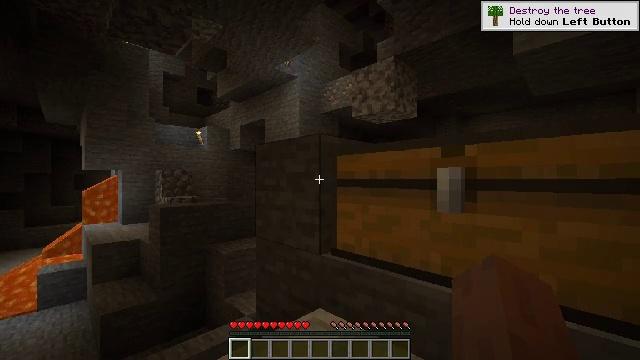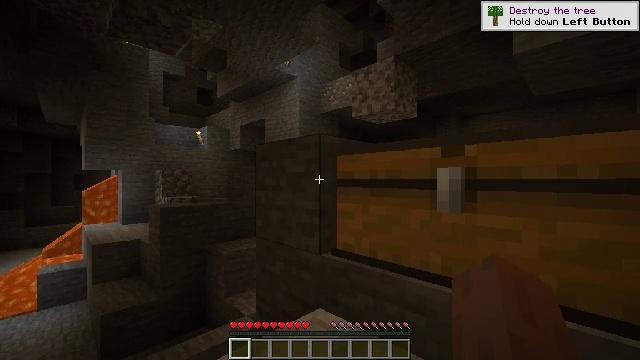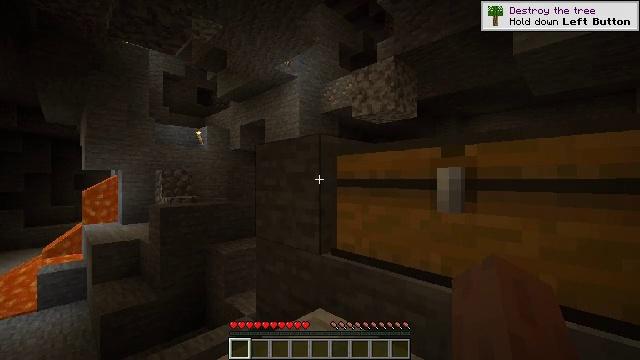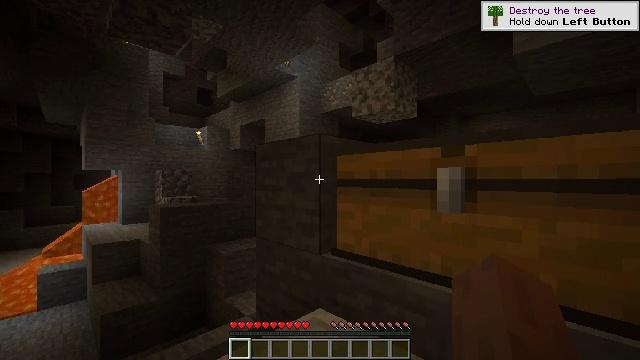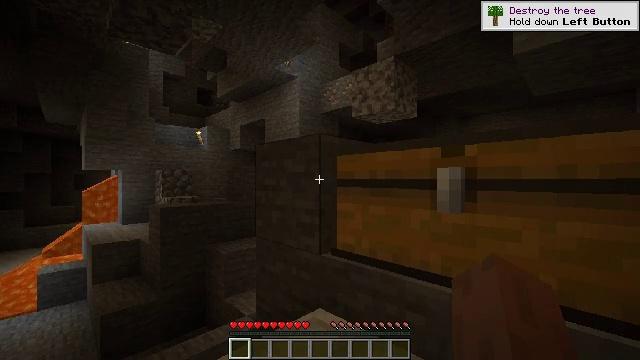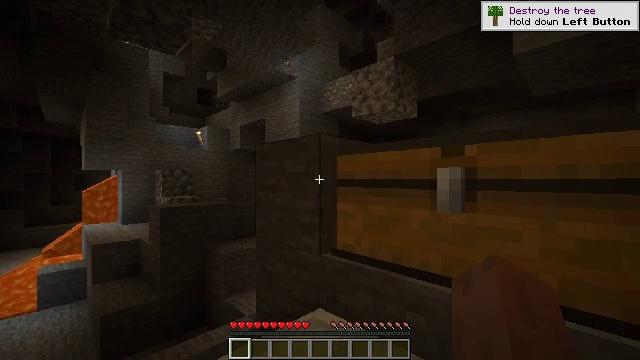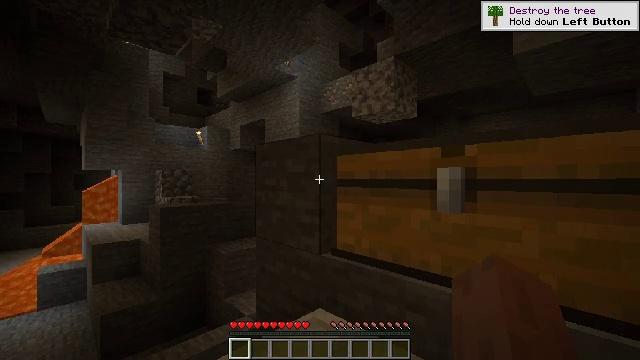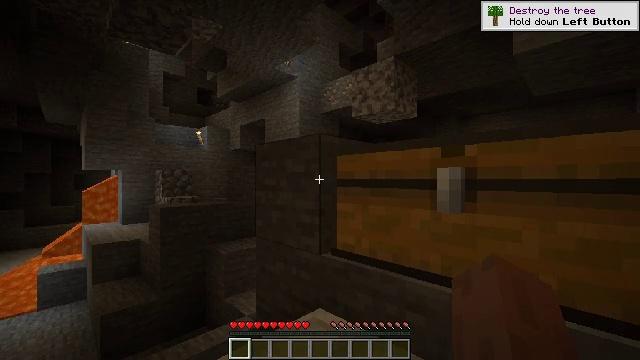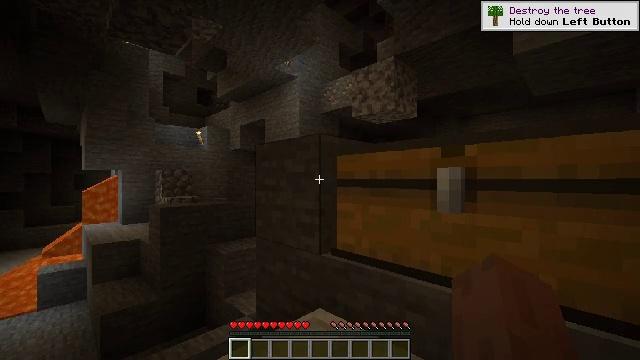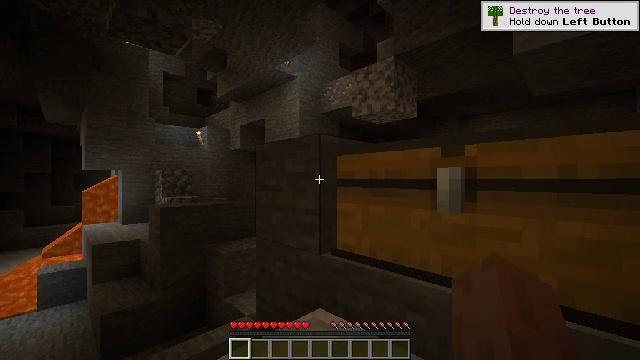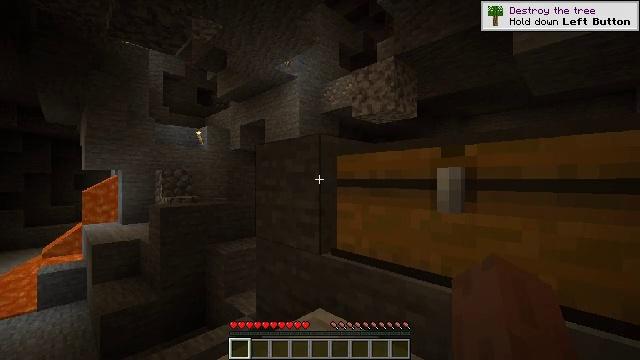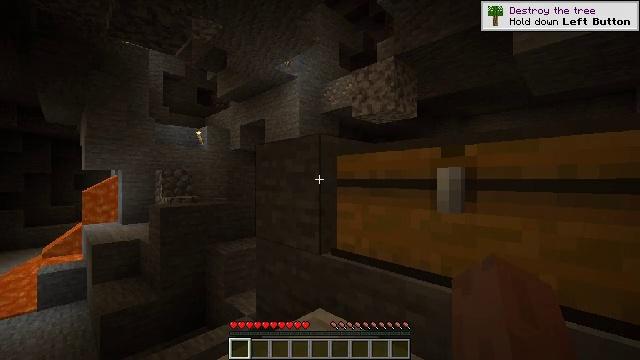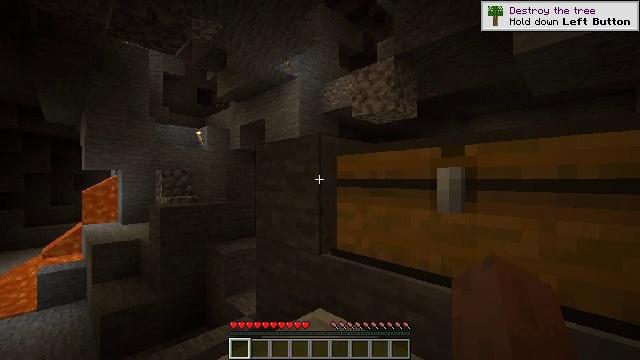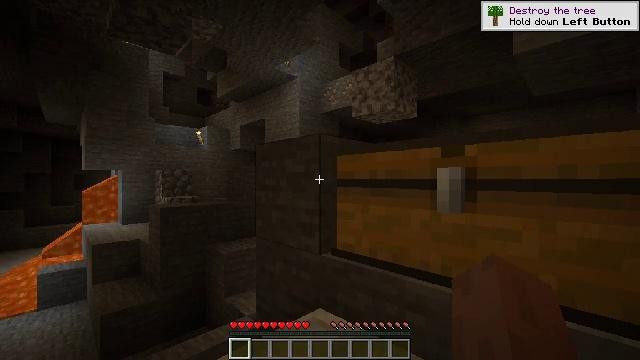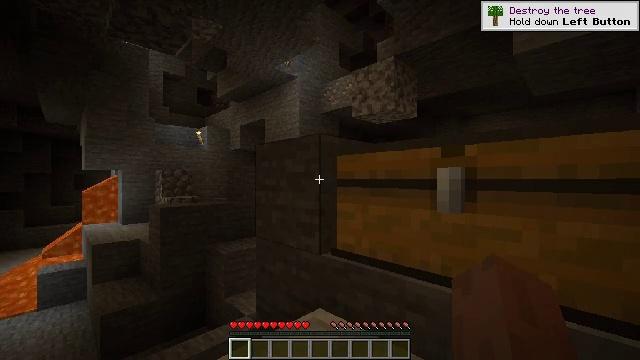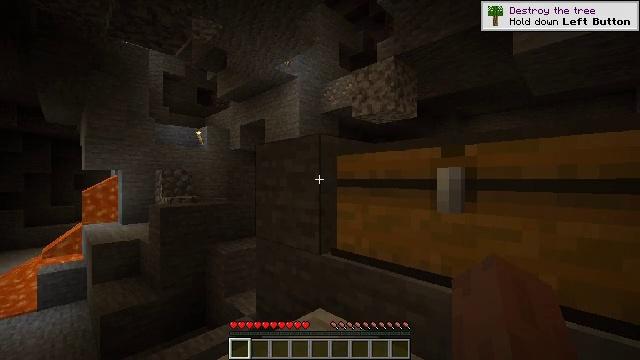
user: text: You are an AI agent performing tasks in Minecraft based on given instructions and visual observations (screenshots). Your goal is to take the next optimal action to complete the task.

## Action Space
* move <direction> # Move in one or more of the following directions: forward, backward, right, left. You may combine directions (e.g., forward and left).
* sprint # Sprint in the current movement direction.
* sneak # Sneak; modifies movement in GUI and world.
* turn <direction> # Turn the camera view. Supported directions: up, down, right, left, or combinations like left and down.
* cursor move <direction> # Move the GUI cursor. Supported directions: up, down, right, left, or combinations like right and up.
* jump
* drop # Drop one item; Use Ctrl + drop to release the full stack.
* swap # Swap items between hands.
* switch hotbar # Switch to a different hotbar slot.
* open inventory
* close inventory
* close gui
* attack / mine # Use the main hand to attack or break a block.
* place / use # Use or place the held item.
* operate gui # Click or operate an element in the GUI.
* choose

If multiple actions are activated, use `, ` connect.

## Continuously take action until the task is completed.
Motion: motion action
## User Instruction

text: Construct iron leggings using iron ingots.
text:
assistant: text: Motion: no_op
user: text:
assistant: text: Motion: no_op
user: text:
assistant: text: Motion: no_op
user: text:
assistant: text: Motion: no_op
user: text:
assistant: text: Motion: no_op
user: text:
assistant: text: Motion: no_op
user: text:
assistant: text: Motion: no_op
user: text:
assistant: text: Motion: no_op
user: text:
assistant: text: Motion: no_op
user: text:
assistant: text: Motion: no_op
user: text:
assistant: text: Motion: no_op
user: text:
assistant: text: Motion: no_op
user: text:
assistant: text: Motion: no_op
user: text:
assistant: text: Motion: no_op
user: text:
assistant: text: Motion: no_op
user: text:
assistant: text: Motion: no_op
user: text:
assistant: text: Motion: no_op
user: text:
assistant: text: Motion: no_op
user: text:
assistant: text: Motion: no_op
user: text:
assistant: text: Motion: no_op
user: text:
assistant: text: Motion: no_op
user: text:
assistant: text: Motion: no_op
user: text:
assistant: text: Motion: no_op
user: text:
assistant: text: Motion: no_op
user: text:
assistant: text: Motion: no_op
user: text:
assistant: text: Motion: no_op
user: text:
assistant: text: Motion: no_op
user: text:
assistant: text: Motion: no_op
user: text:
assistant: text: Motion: no_op
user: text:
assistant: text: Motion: no_op